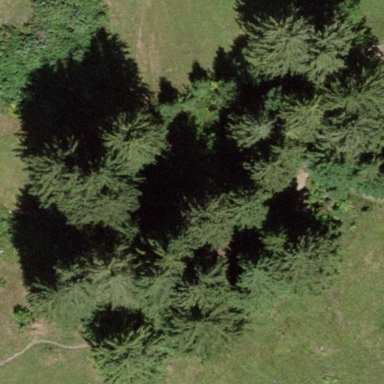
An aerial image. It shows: Mixed forest with various types of leaves.